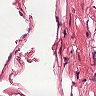
Metastatic tissue present: no